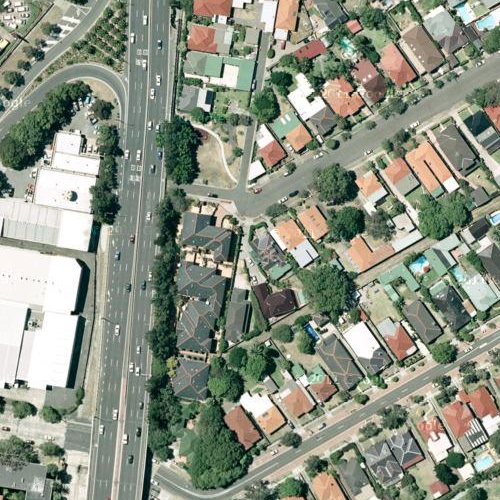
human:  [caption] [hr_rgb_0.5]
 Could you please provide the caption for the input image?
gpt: Lots of houses with different colors of roofs arranged neatly .

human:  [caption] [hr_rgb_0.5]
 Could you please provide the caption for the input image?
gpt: A town with many houses arranged neatly with a piece of lawn beside .

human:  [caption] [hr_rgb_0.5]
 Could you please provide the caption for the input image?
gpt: A residential area with houses arranged neatly with a piece of lawn beside .

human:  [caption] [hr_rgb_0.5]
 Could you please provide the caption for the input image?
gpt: A residential area with houses arranged neatly and some roads go through this area .

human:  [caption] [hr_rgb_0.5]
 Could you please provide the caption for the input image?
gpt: A residential area with houses densely arranged with a piece of lawn beside .